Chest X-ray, AP view. Patient: 38 years old, sex M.
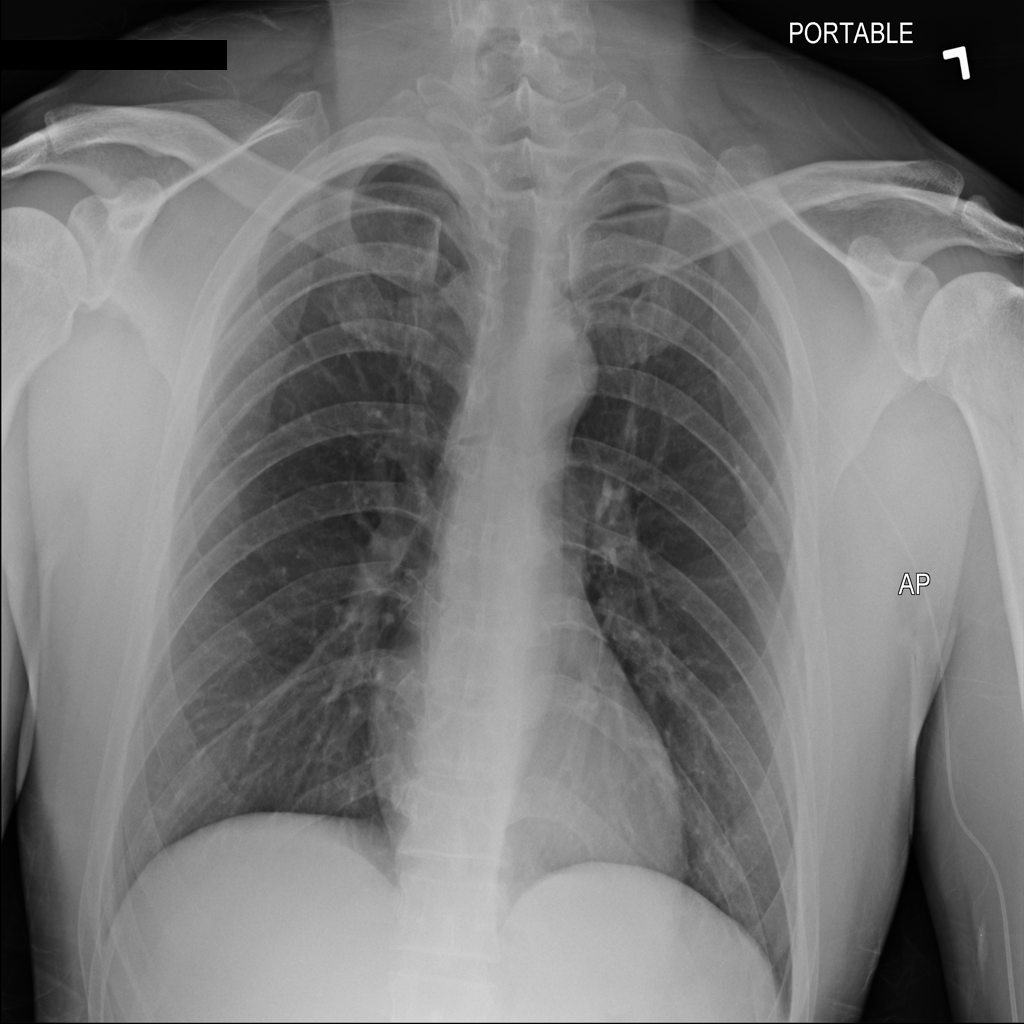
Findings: No Finding